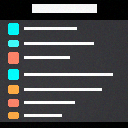
Screen state: on